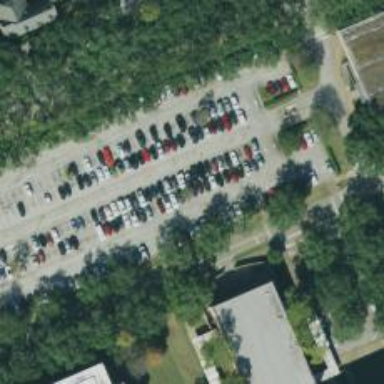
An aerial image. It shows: Parking space is available.